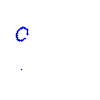
Particle: kaon